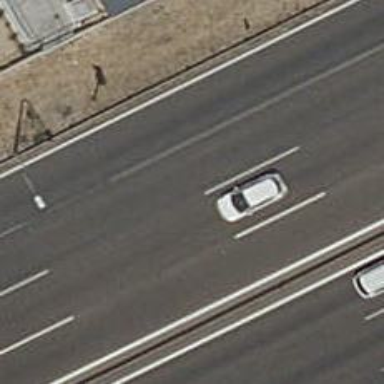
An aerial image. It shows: View of motorway.